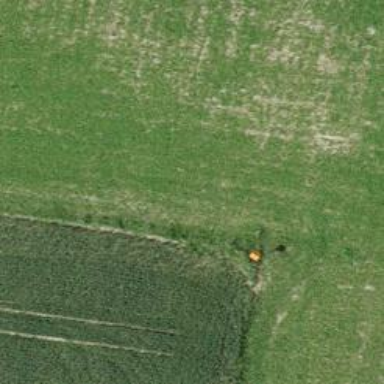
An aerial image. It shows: Aerial marker colored orange.